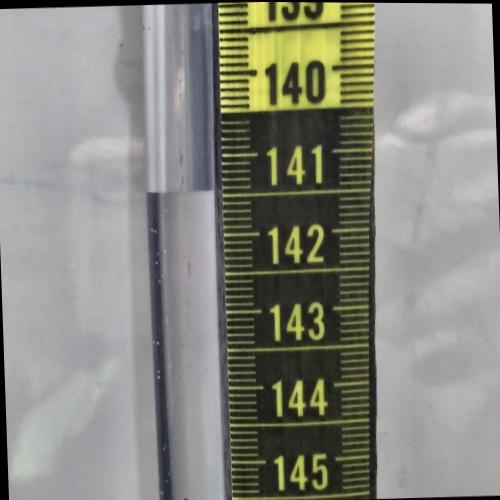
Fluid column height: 141.4 cm